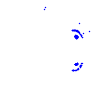
Particle: pion